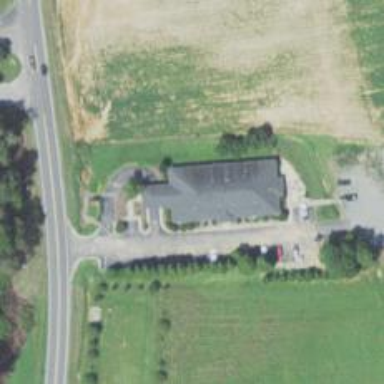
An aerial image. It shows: Healthcare clinic is depicted in the image.